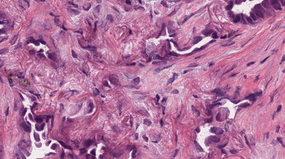
Tumor epithelial tissue: yes
Tumor-associated stroma tissue: yes
Normal tissue: no